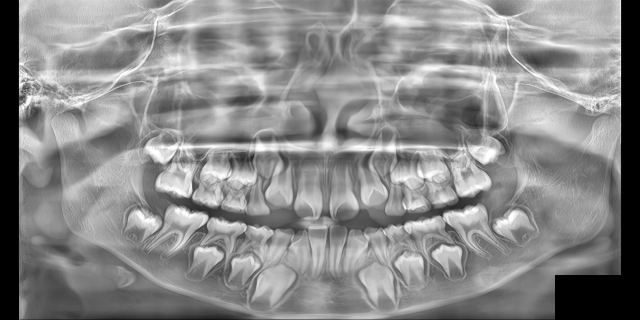
child